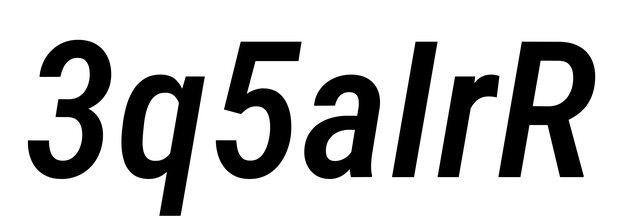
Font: Roboto-Italic_Condensed_Medium_Italic